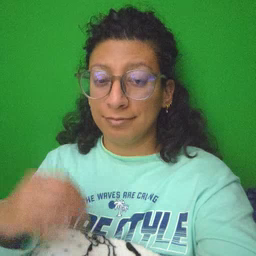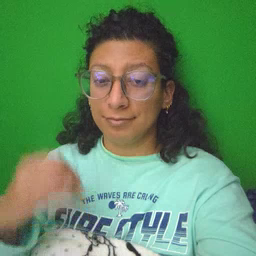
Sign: gum